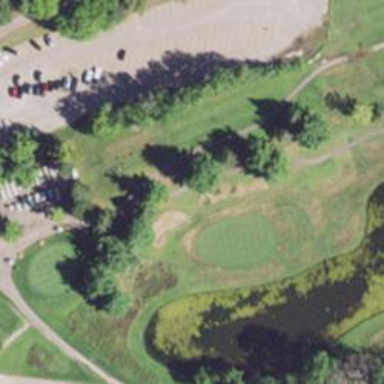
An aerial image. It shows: Path used for both walking and golf.